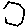
Label: hexagon